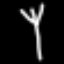
Label: fork